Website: macys
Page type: customer-info-address
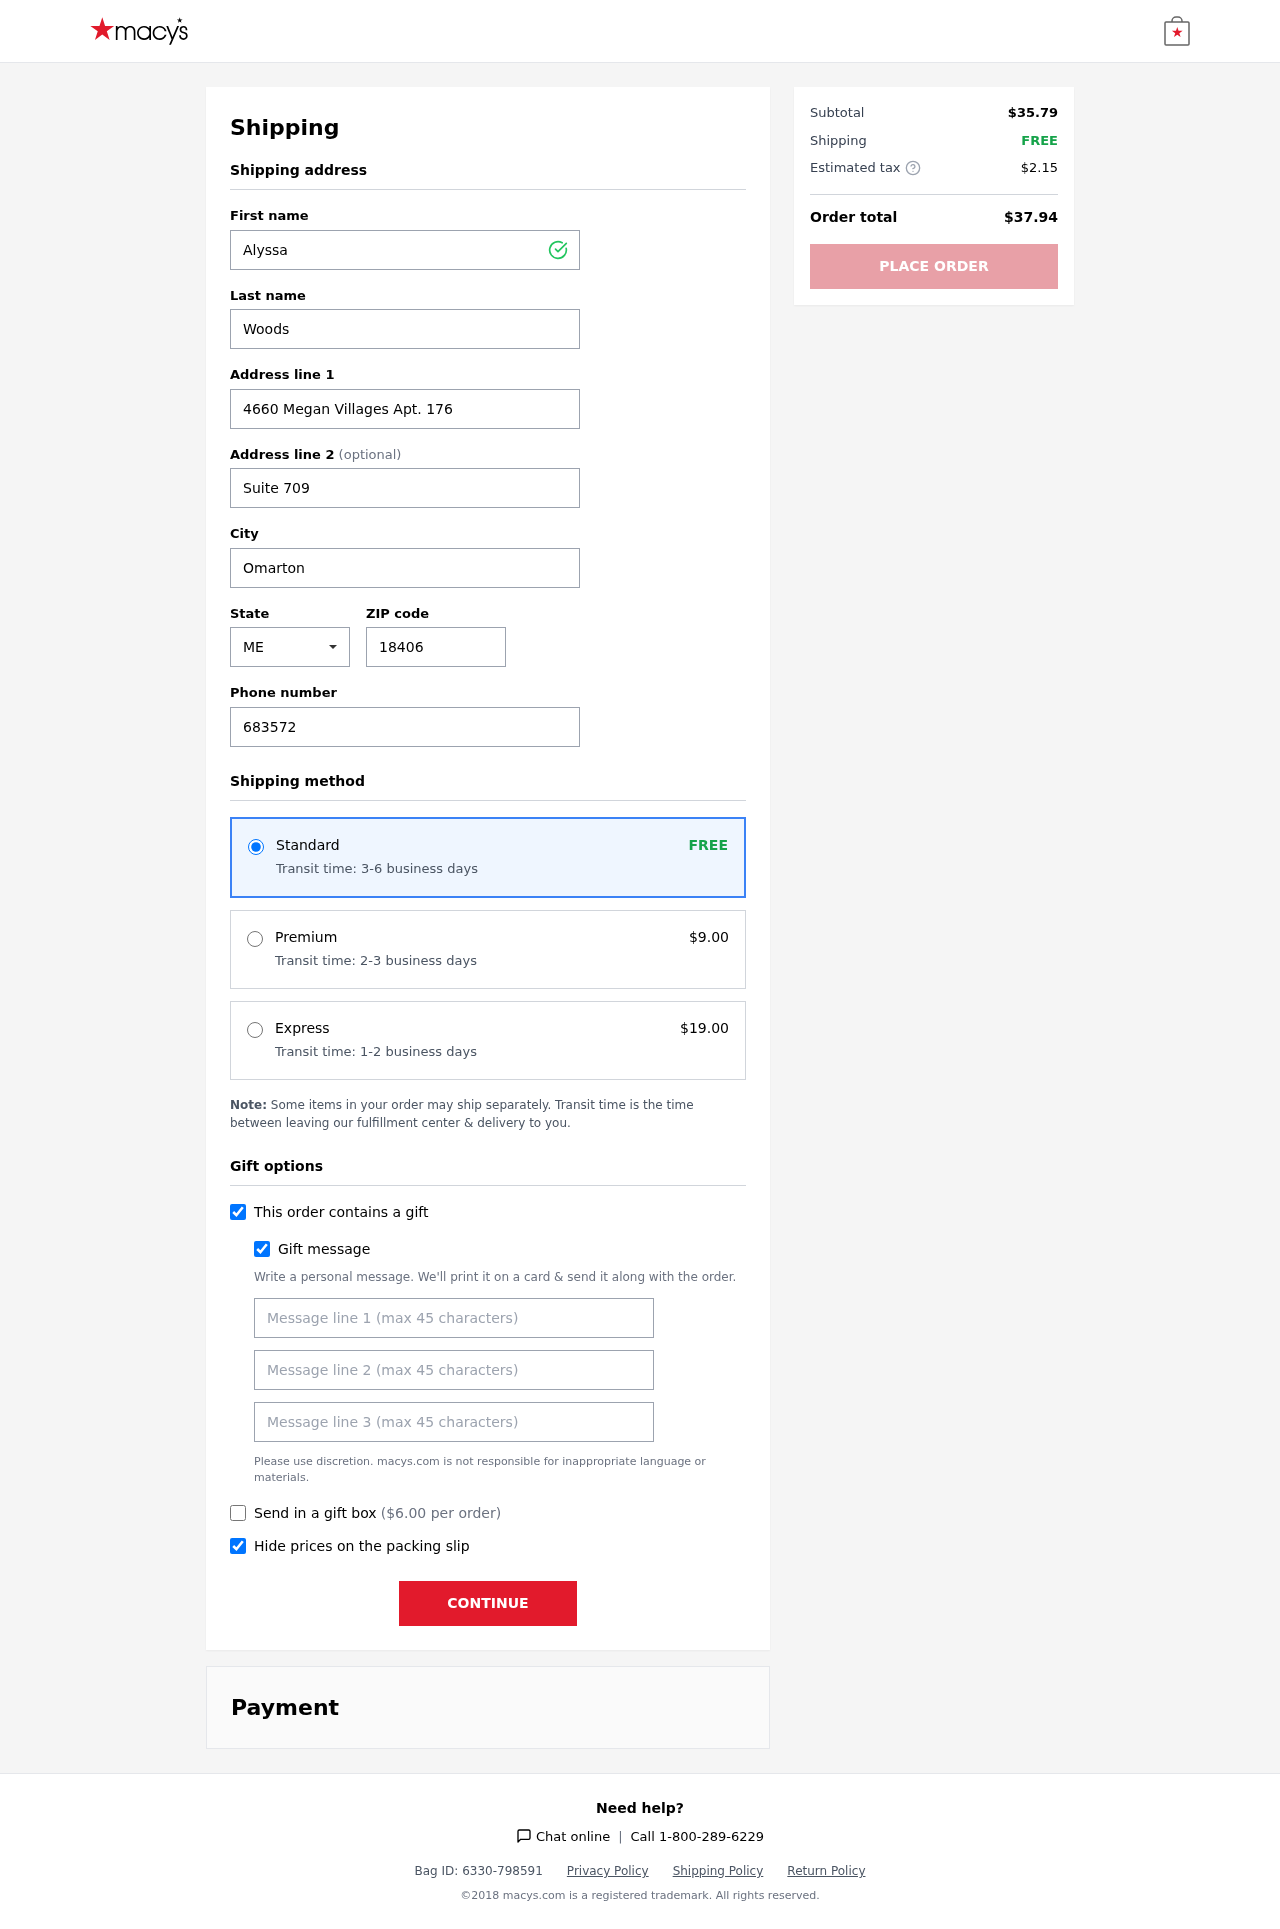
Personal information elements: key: PII_CITY
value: Omarton
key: PII_FIRSTNAME
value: Alyssa
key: PII_GIFT_MESSAGE
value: Happy housewarming, Toni! I thought this soft bath rug in a sunny yellow would brighten up your new space and make those cozy mornings even better. Enjoy snuggling your toes into it!   Alyssa
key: PII_LASTNAME
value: Woods
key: PII_PHONE
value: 6835722587
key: PII_POSTCODE
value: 18406
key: PII_STATE_ABBR
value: ME
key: PII_STREET
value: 4660 Megan Villages Apt. 176
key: PII_STREET2
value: Suite 709
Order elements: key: ORDER_SHIPPING_STANDARD
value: FREE
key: ORDER_SHIPPING_STANDARD_TIME
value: Transit time: 3-6 business days
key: ORDER_SHIPPING_PREMIUM
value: $9.00
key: ORDER_SHIPPING_PREMIUM_TIME
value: Transit time: 2-3 business days
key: ORDER_SHIPPING_EXPRESS
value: $19.00
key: ORDER_SHIPPING_EXPRESS_TIME
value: Transit time: 1-2 business days
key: ORDER_GIFT_BOX_FEE
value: $6.00
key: ORDER_SUBTOTAL
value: $35.79
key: ORDER_SHIPPING_COST
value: FREE
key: ORDER_TAX
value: $2.15
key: ORDER_TOTAL
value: $37.94